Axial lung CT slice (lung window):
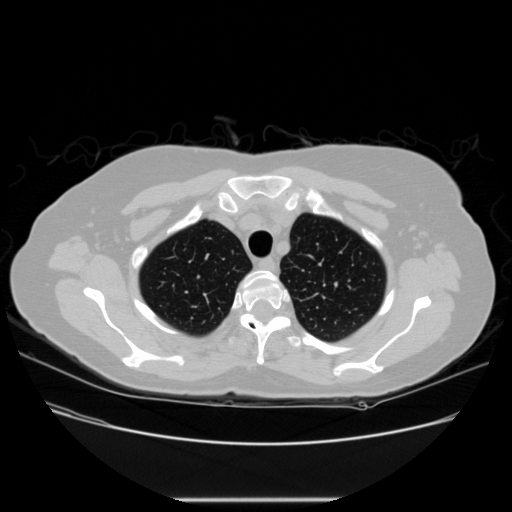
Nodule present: no